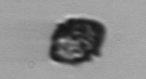
Label: Kryptoperidinium_triquetrum